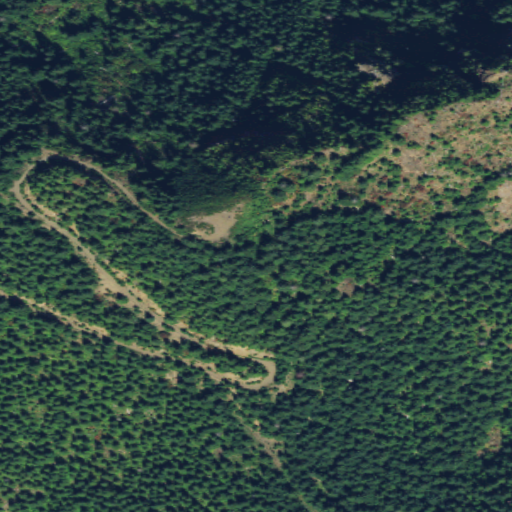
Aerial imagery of mountain in Washington named Dusk Point containing evergreen forest, grassland, open development, and low intensity development